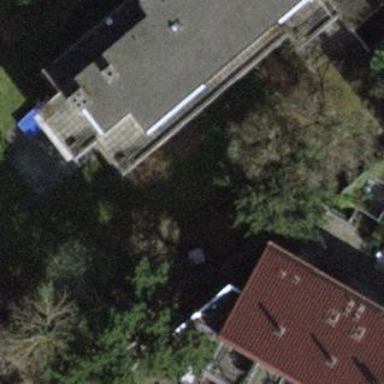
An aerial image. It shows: Building with shed roof design.